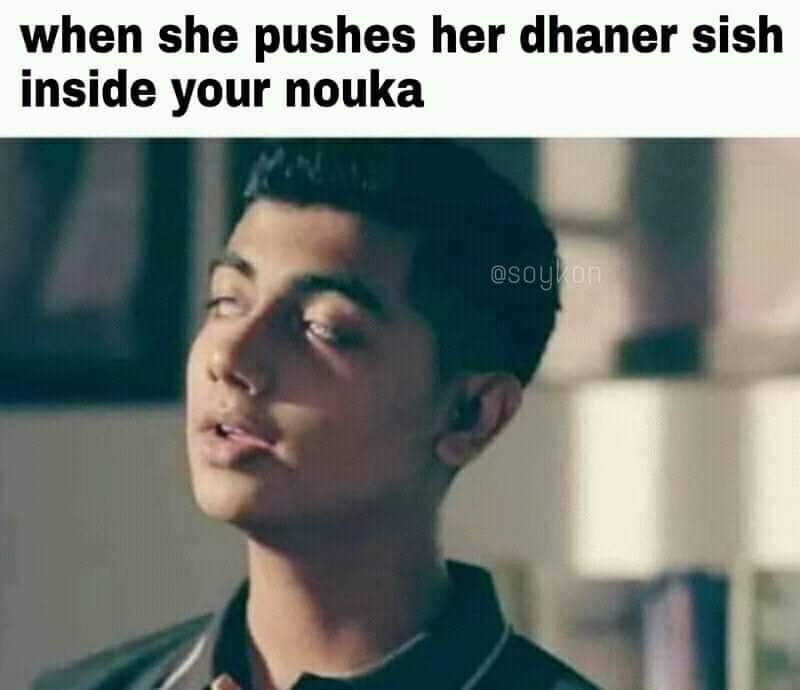
Caption: when she pushes her dhaner sish inside your nouka
Label: hate